Question: I would like to use or with semi-transparent colour (e.g. ARGB=128,0,0,0) to darken entire area of the object except some specified (rectangular) area:

I know this can be achieved with four calls, but I wonder if it cannot be done easier.
I am aware of simple clipping (), but this allows me to clip everything outside the specified area and I would like to achieve the opposite.
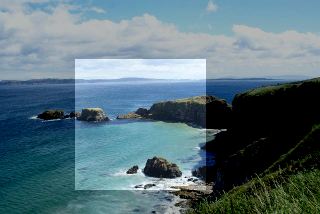
Answer: '''
Dim img = Bitmap.FromFile("C:\Users\Public\Pictures\Sample Pictures\Desert.jpg")
Using gfx = Graphics.FromImage(img)
Dim r = New Rectangle(100, 150, 50, 50)
gfx.SetClip(r, Drawing2D.CombineMode.Exclude)
Using b = New SolidBrush(Color.FromArgb(128, 0, 0, 0))
gfx.FillRectangle(b, New Rectangle(0, 0, img.Width, img.Height))
End Using
Me.PictureBox1.Image = img
End Using
'''